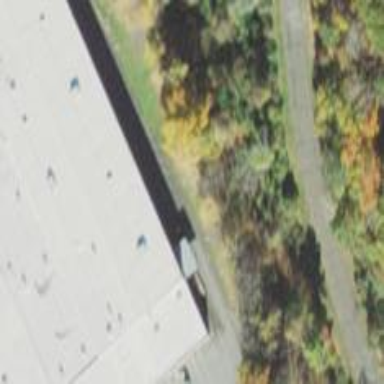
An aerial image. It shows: Part of building.